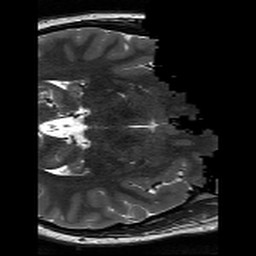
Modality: T2w
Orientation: axial